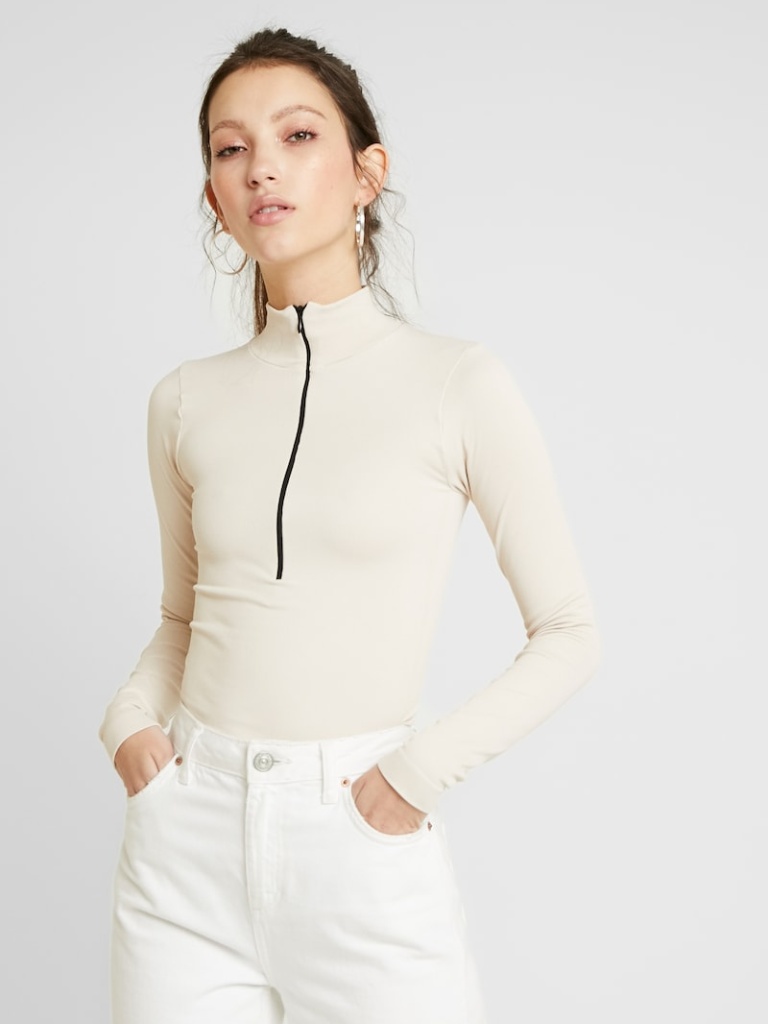
knit tight a long-sleeved with the sleeves down cropped length Fully Tucked in zip sweater